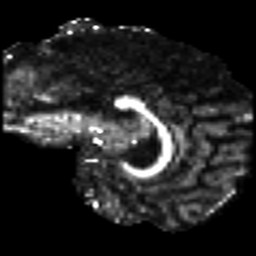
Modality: FA
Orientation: sagittal
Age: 29
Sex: female
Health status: ill
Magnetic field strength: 3 T
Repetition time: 8.4 s
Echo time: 0.0926 s